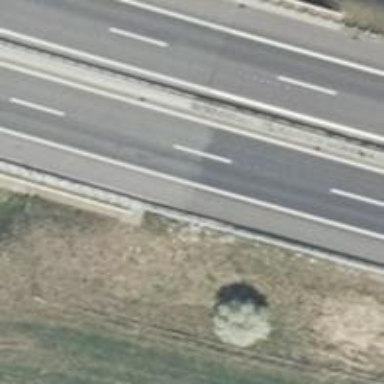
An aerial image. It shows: Asphalt bridge over motorway.